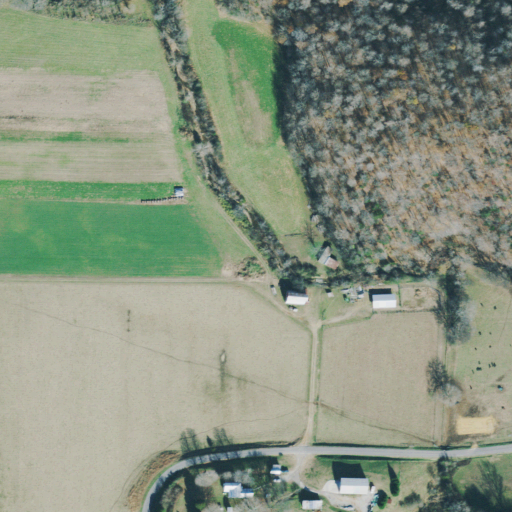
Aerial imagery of valley in Tennessee named Freeman Hollow containing pasture, deciduous forest, open development, mixed forest, low intensity development, and medium intensity development